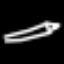
Label: pencil